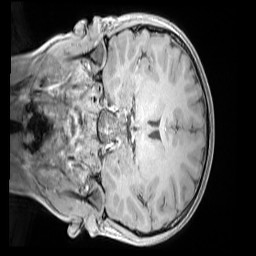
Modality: MP2RAGE
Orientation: coronal
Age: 10
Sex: male
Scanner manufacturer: siemens
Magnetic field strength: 3 T
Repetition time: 4 s
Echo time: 0.00303 s